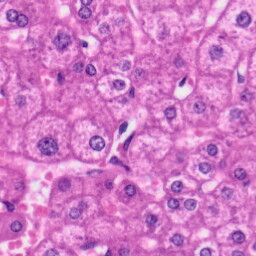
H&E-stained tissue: Liver